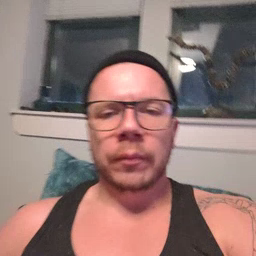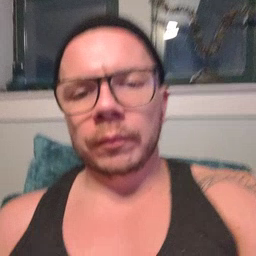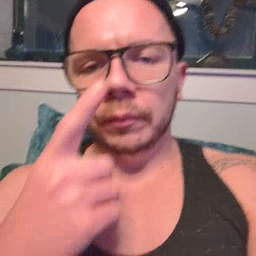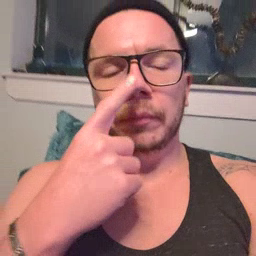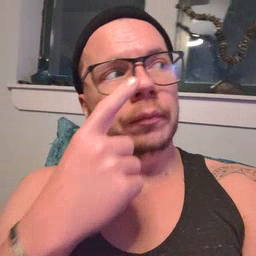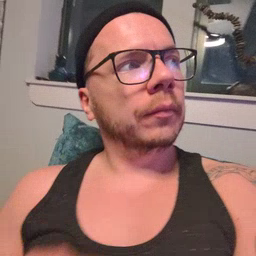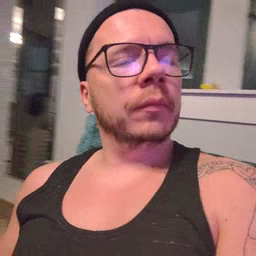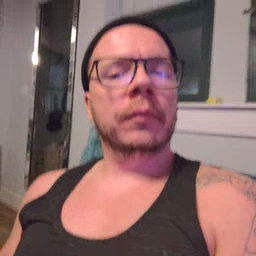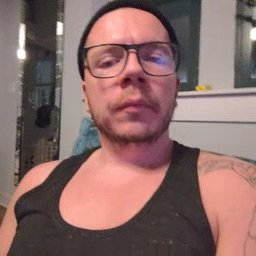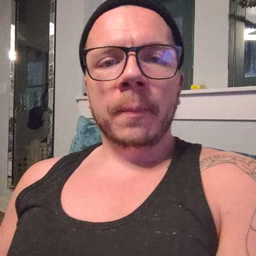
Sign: nose